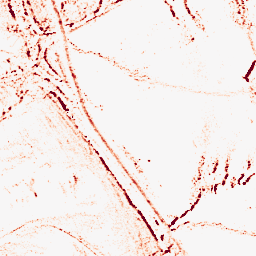
Category: morphological
Decomposition family: morphological_rect
Decomposition parameters: operation: opening
width: 5
height: 3
Upsampling method: bilinear
Upsampling parameters: scale: 2
Upsampling scale: 2